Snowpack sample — Snodgrass Mountain, Crested Butte, Colorado (2/4/25, 12:06 PM MST)
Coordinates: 38.923, -106.968
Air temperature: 35 °F
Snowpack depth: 80 cm
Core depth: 50 cm
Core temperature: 30.2 °F
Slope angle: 14°, slope face: 78°
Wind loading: low
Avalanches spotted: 0
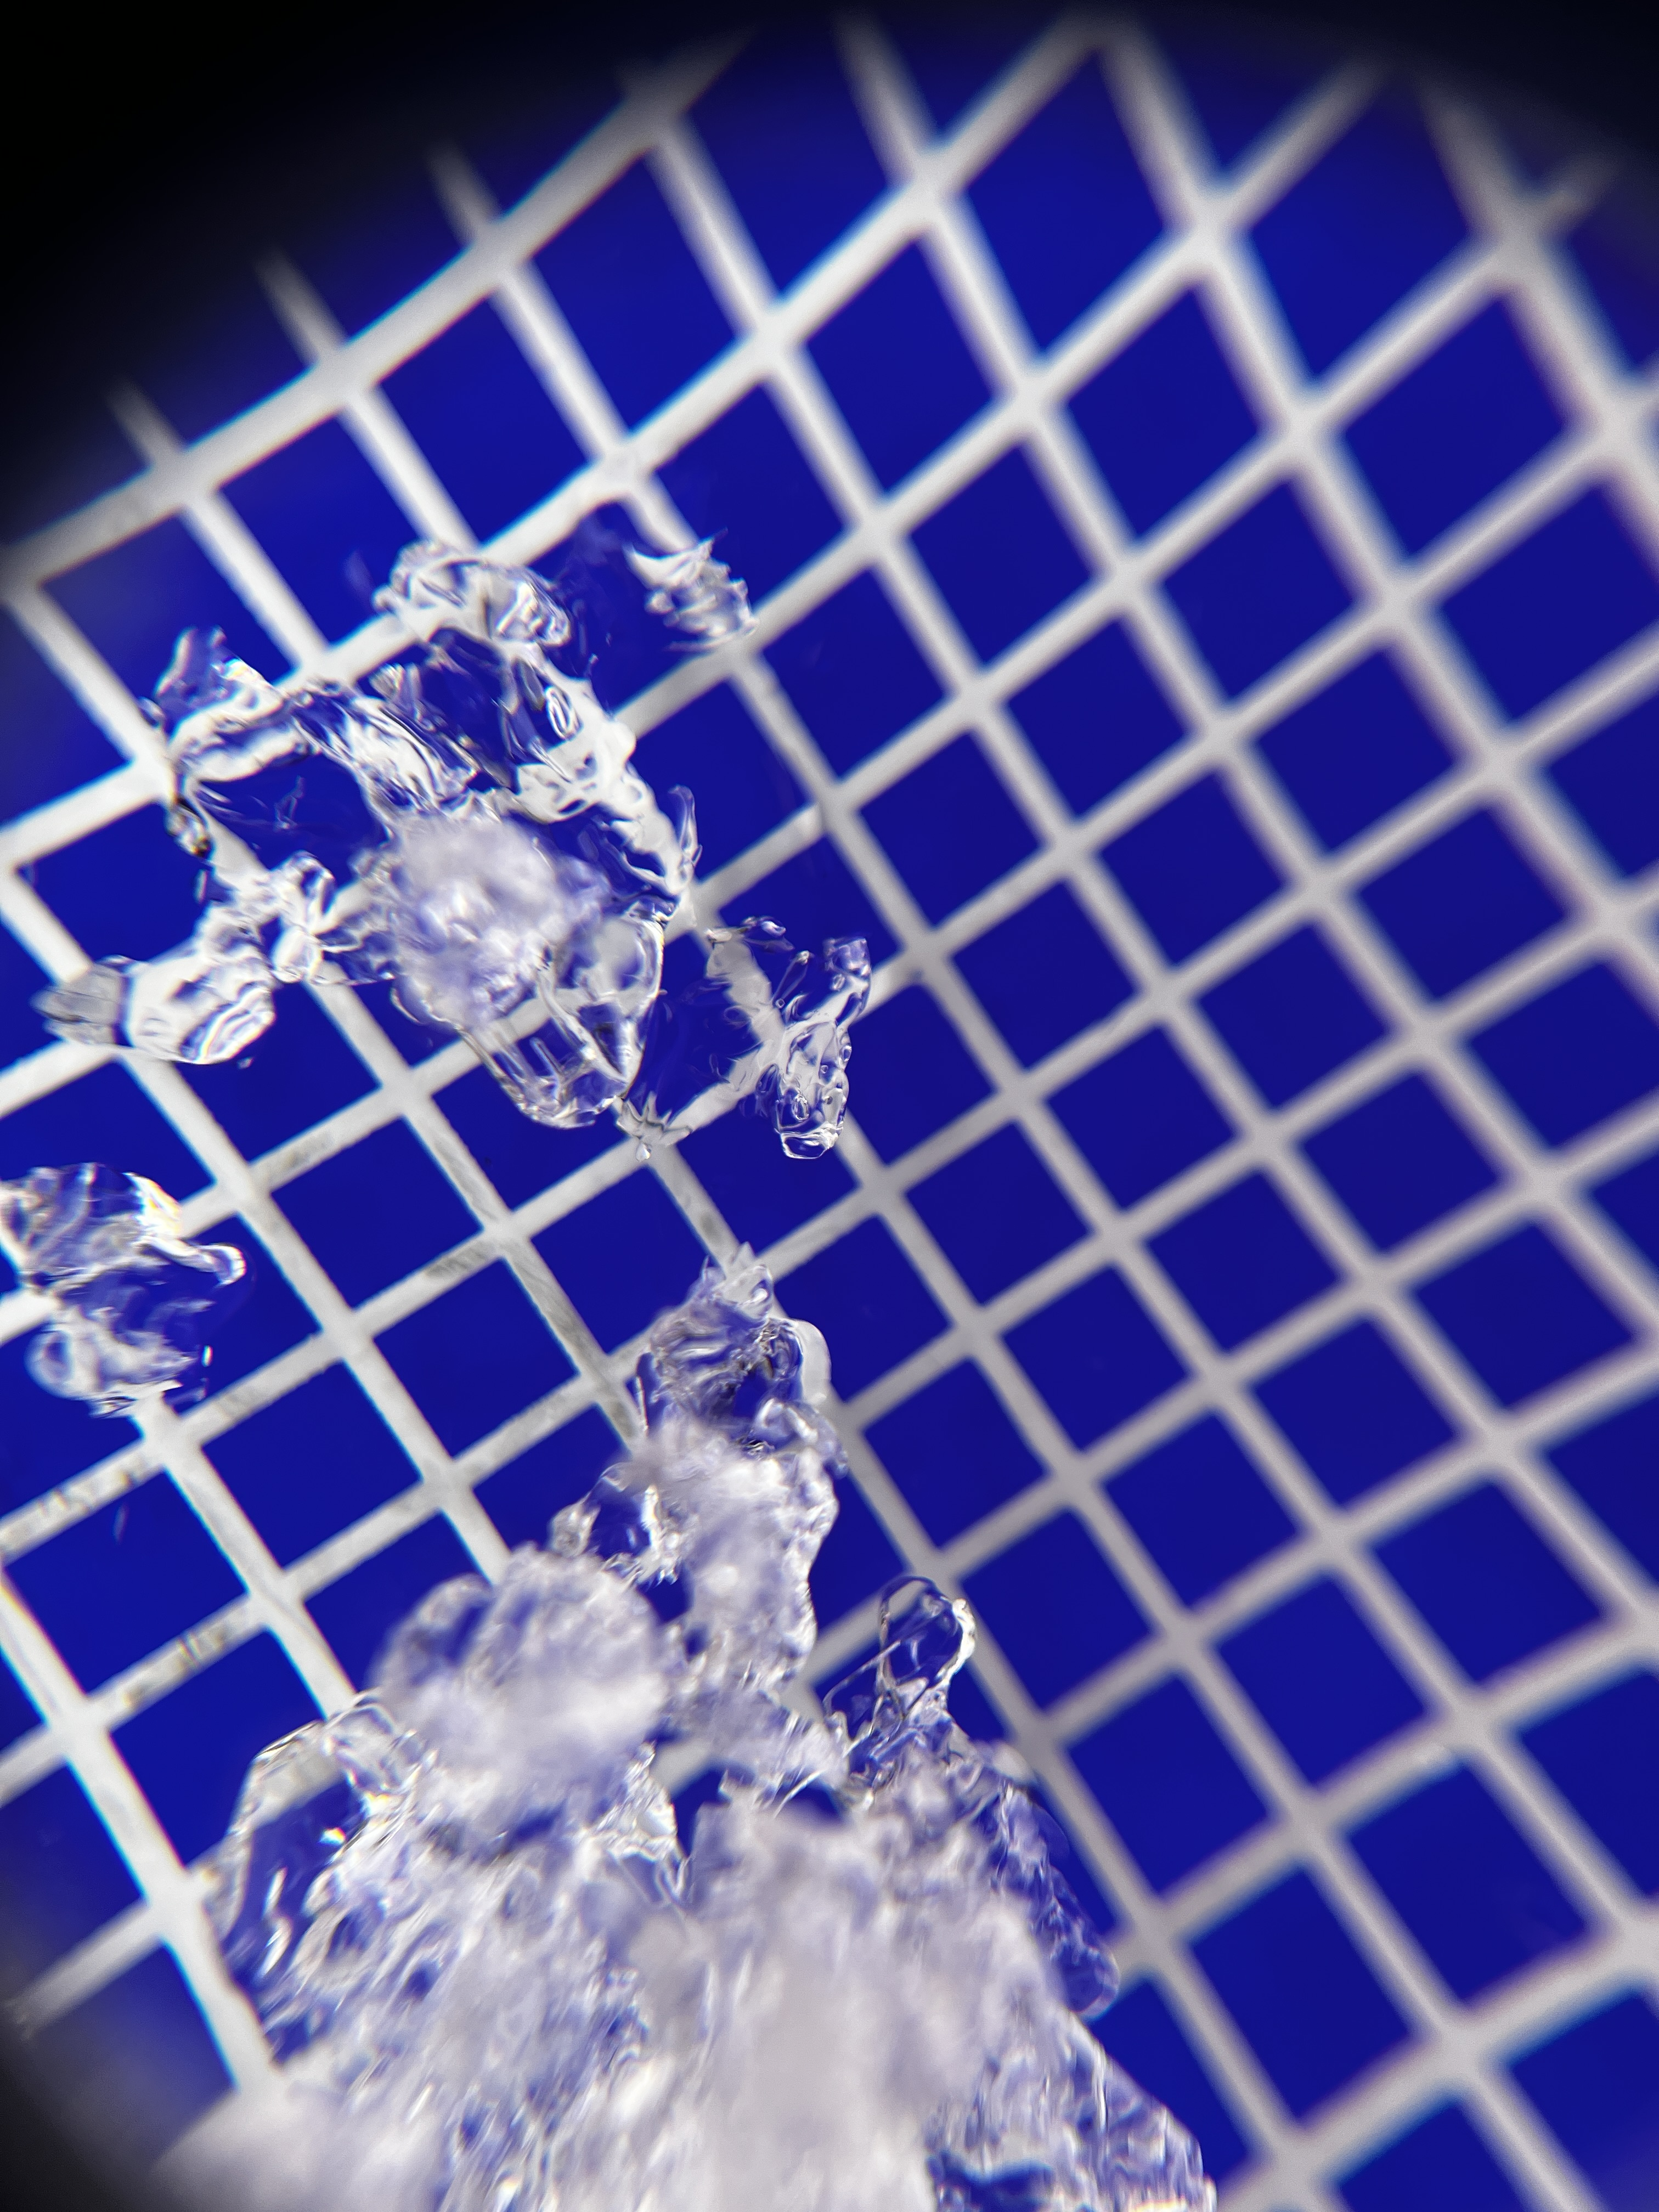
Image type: magnified_profile
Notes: No avalanches nearby, unusually warm weather for the last month reported by residents, Collected 25 yards from treeline